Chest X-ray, PA view. Patient: 43 years old, sex M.
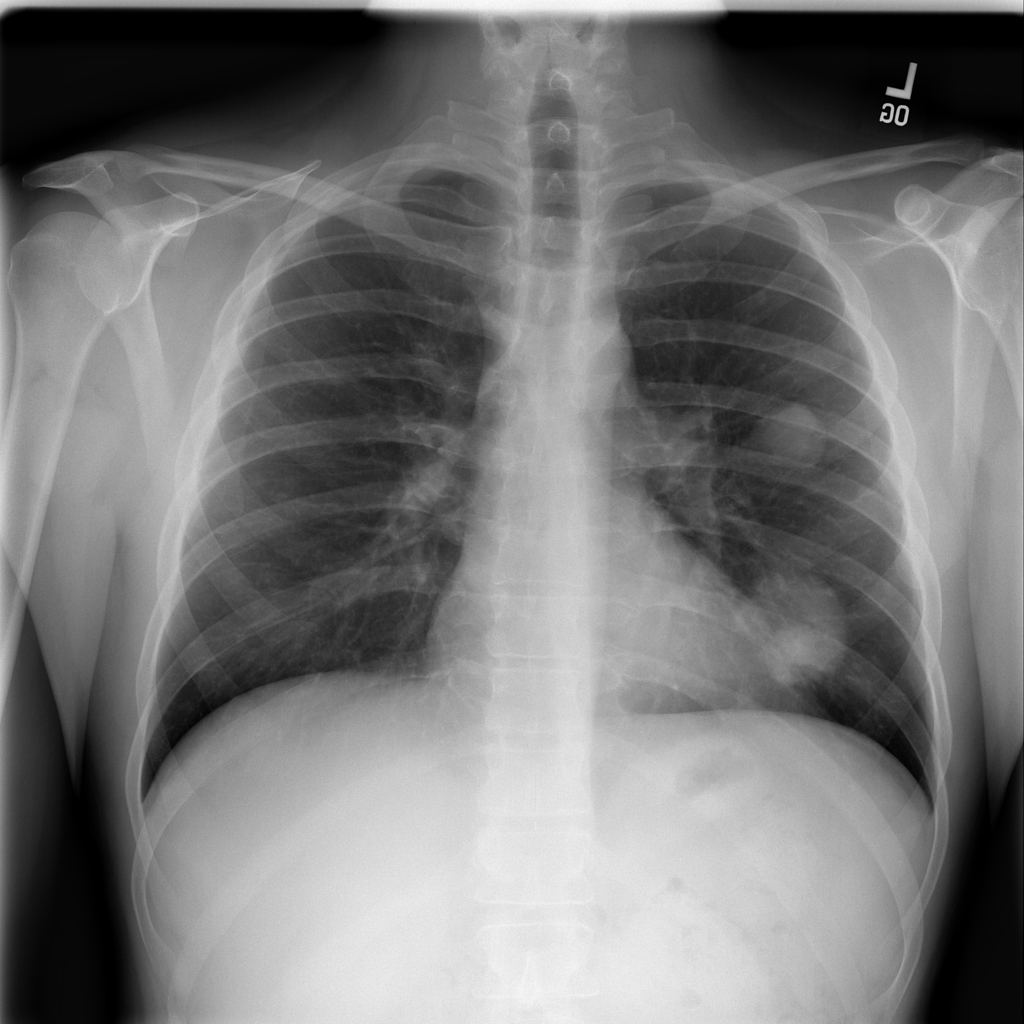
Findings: Mass, Nodule